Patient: sex M, age 53
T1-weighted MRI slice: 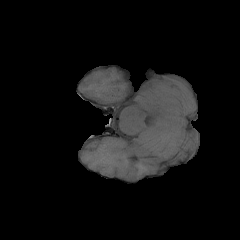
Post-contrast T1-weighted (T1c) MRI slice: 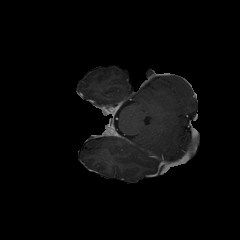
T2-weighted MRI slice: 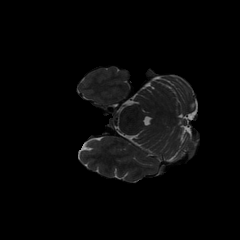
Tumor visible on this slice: no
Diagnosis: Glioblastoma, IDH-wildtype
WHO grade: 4